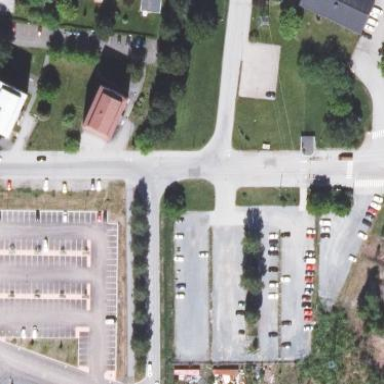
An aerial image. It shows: Parking area.